Field crop: maize
Growth stage: 2
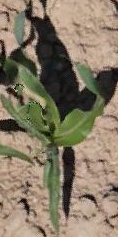
Species: maize